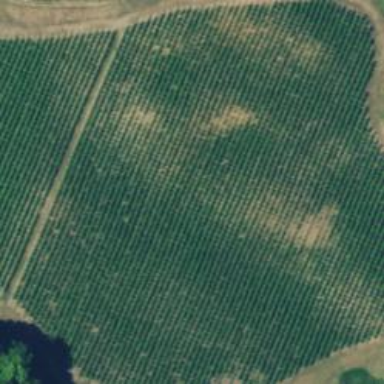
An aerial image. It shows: Beautiful vineyard in the countryside.